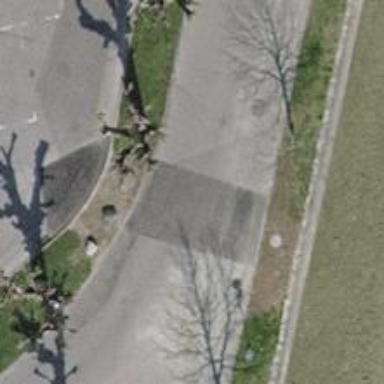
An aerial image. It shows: Asphalt pedestrian road.